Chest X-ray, AP view. Patient: 49 years old, sex M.
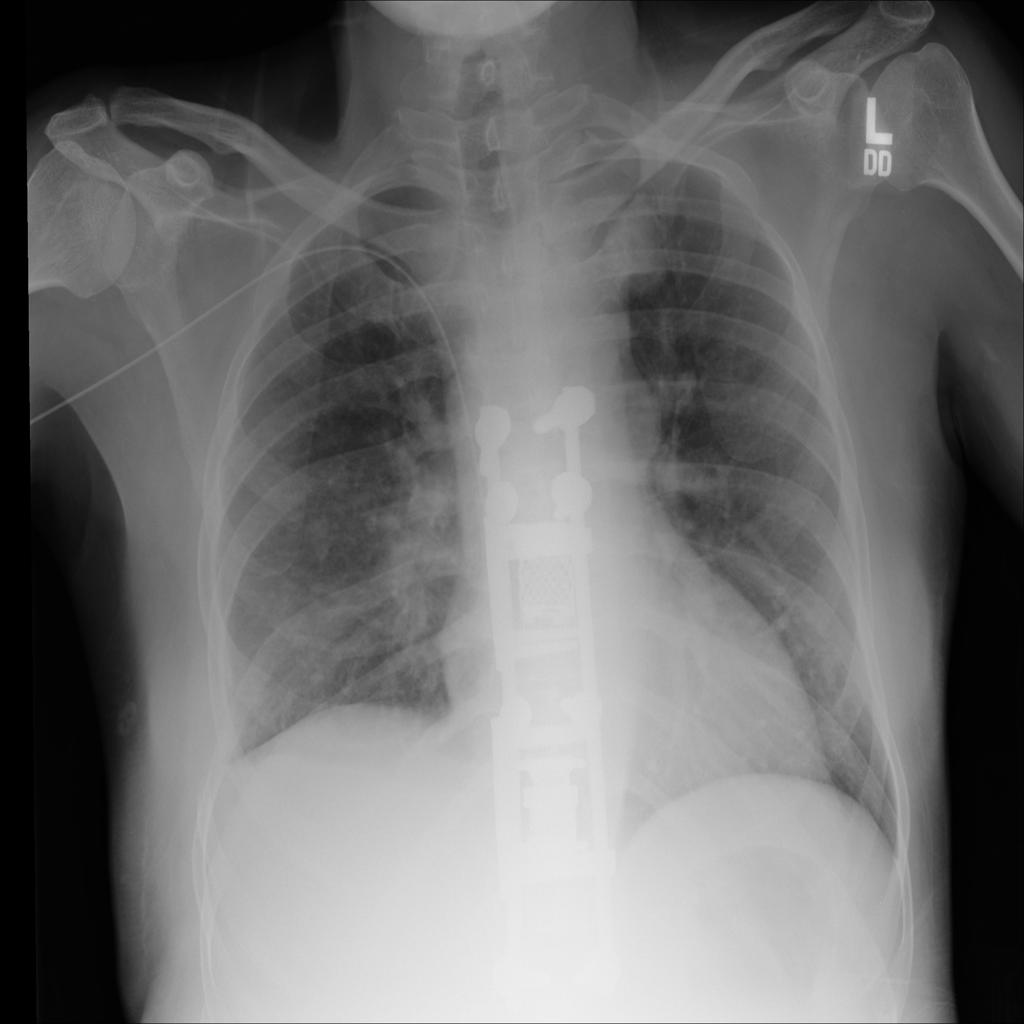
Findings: Mass